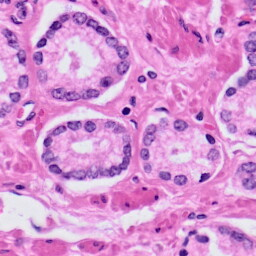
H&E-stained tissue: Prostate